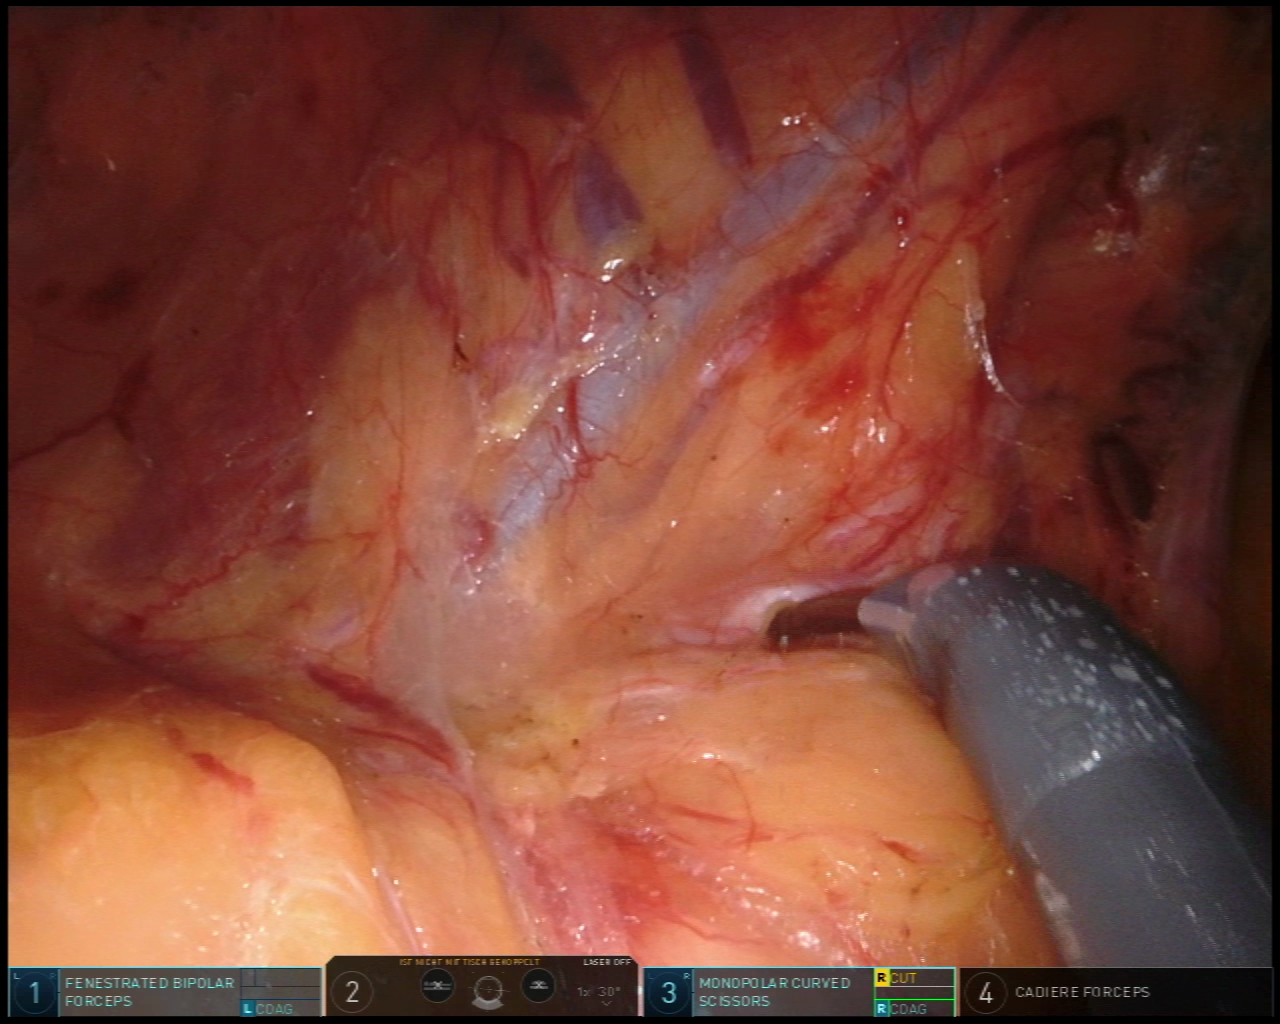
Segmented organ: ureter
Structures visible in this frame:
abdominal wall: no
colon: no
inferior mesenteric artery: no
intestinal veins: no
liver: no
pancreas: no
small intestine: no
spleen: no
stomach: no
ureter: yes
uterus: no
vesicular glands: no